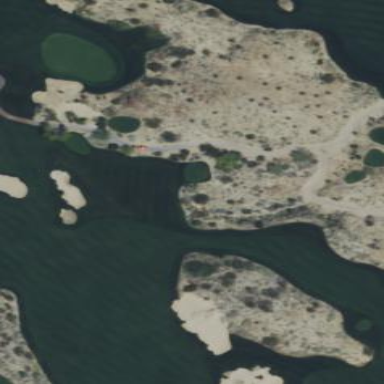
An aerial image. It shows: Rough area on grassy golf course.